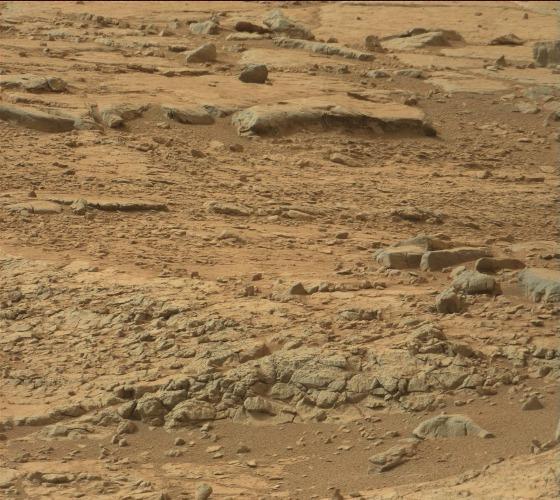
Terrain classes present: Bedrock, Gravel / Sand / Soil, Rock